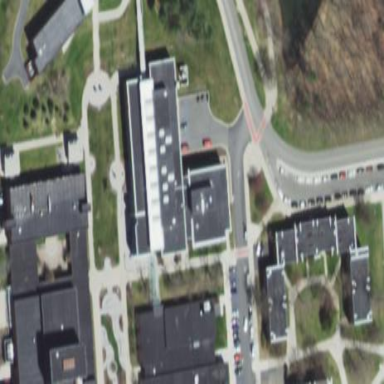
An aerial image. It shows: College building.